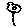
Label: flower